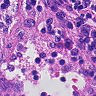
Metastatic tissue present: no